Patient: sex M, age 48
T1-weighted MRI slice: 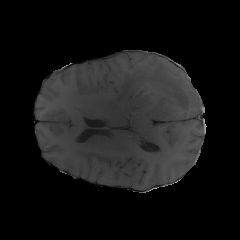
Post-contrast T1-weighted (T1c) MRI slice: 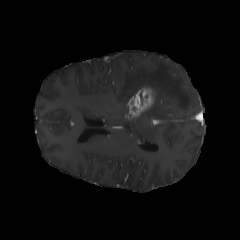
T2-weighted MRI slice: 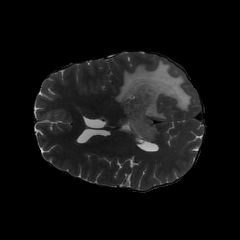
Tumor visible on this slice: yes
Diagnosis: Glioblastoma, IDH-wildtype
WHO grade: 4